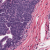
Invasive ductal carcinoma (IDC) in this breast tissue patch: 0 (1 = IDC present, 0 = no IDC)